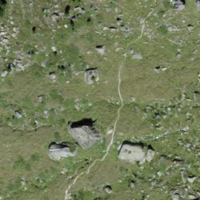
EUNIS habitat code: 26
Species observed at this site:
Pyrgus malvoides
Cyaniris semiargus
Sempervivum montanum